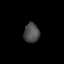
Tissue: lung
Cell type: Others
Senescence score: 0.2242
Nuclear area (px): 295
Mean DAPI intensity: 76.332